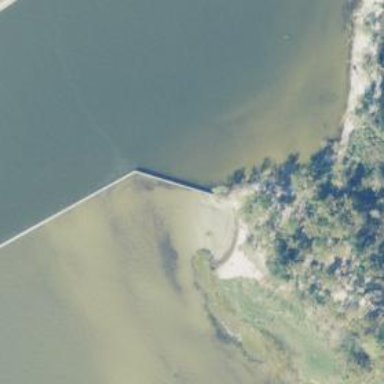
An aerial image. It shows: Breakwater structure.